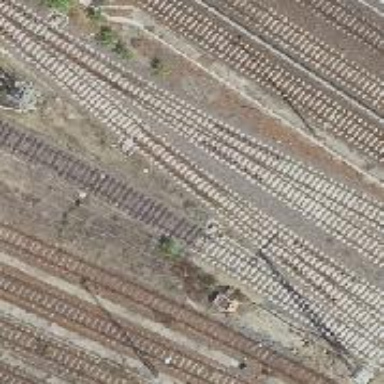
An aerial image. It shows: Railway siding for service.